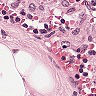
Metastatic tissue present: no